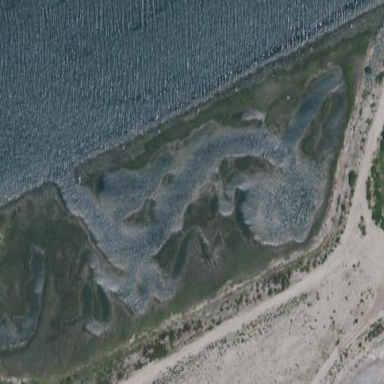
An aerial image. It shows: Saltmarsh wetland.